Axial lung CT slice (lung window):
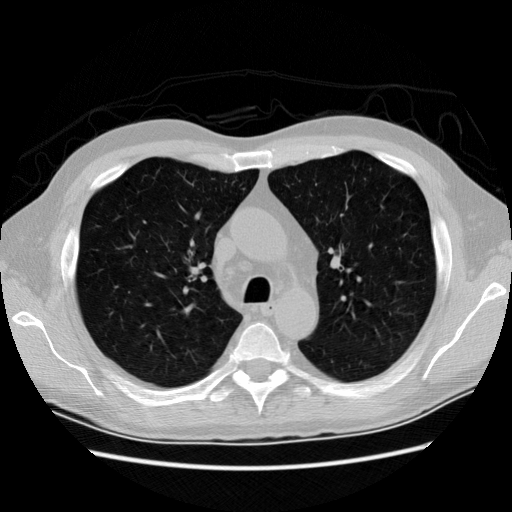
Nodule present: no